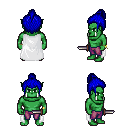
a pixel art fantasy rpg character, male body template, orc, green skin, white cape, magenta pants, blue short topknot hairstyle, bracelets, dagger, four views (front, back, left, right), 2x2 character sprite sheet, small pixel art, hard edges, no anti-aliasing